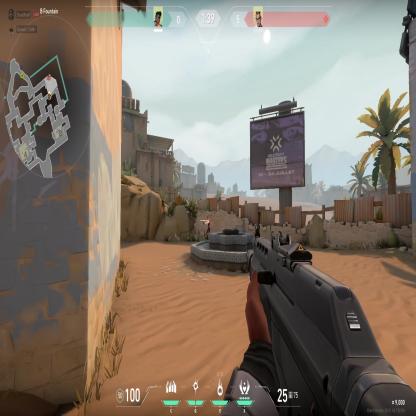
Label: enemy